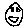
Label: smiley face